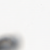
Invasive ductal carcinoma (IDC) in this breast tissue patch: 0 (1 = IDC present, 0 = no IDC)